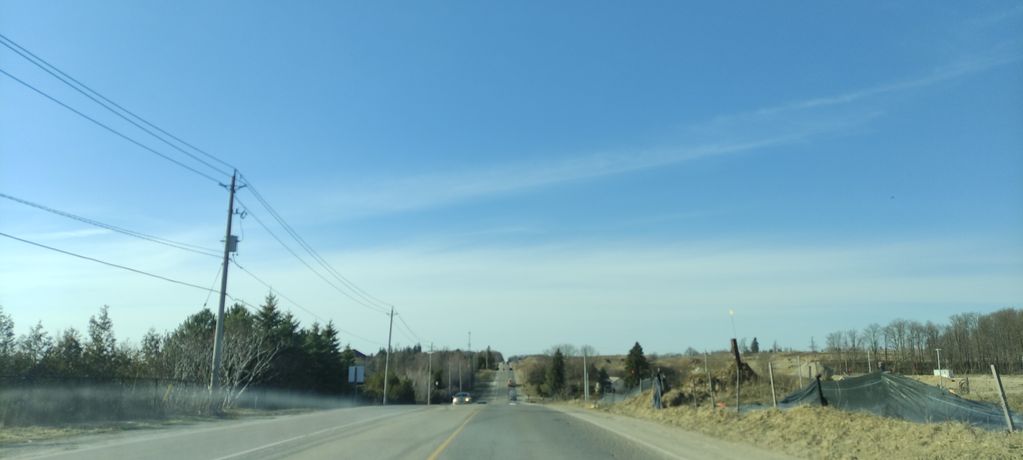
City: kitchener-waterloo